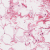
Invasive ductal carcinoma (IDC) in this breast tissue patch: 0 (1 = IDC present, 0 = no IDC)